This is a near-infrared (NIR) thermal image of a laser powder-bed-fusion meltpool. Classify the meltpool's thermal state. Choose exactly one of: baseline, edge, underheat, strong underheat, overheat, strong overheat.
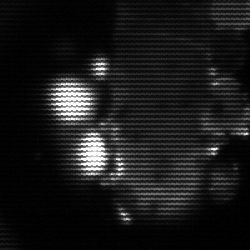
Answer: strong underheat